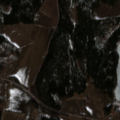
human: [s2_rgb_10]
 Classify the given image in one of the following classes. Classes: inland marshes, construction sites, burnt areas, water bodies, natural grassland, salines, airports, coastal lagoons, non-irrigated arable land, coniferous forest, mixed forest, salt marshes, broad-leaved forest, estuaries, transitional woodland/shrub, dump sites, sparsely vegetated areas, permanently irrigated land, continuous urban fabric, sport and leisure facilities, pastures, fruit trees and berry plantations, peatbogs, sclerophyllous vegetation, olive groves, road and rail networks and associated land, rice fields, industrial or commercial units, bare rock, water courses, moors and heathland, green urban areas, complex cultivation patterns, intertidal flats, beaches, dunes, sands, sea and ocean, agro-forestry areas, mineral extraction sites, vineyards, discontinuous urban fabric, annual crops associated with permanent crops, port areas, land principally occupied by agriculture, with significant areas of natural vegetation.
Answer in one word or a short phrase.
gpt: non-irrigated arable land, land principally occupied by agriculture, with significant areas of natural vegetation, coniferous forest, mixed forest, water bodies